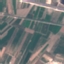
Land use / land cover class: PermanentCrop